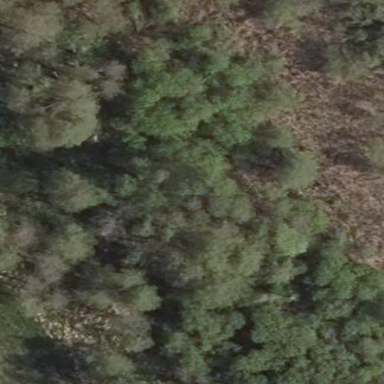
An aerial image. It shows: Deciduous broadleaved woodland in swampy area.